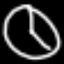
Label: clock